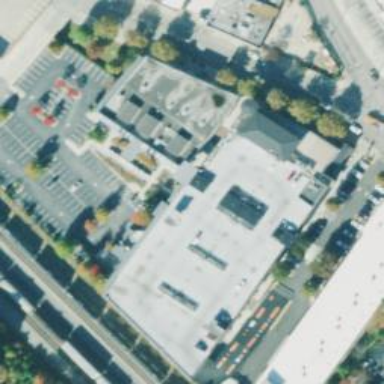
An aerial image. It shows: Retail building.